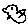
Label: bird